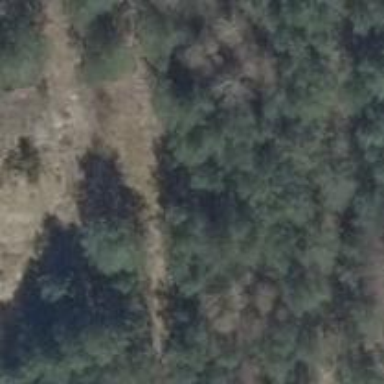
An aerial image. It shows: Abandoned railway spur with one track.